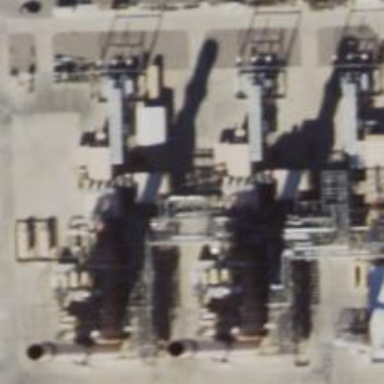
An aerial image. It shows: Gas turbine power generator.